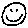
Label: smiley face